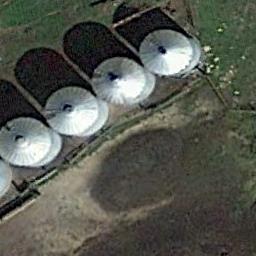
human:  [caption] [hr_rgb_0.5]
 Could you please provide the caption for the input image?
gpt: There are four  metallic spherical tanks on the grass next to the bare land .

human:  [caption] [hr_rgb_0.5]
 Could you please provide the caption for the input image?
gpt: The storage tanks are surrounded by grass .

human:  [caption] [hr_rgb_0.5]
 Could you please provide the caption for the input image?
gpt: There are four neatly arranged large oil storage tanks in the factory, And there are large lawns in the factory .

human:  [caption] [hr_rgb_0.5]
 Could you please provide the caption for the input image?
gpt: There is a green pool beside the storage tanks .

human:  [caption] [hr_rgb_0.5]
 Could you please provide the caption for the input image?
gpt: There are four metallic spherical tanks .